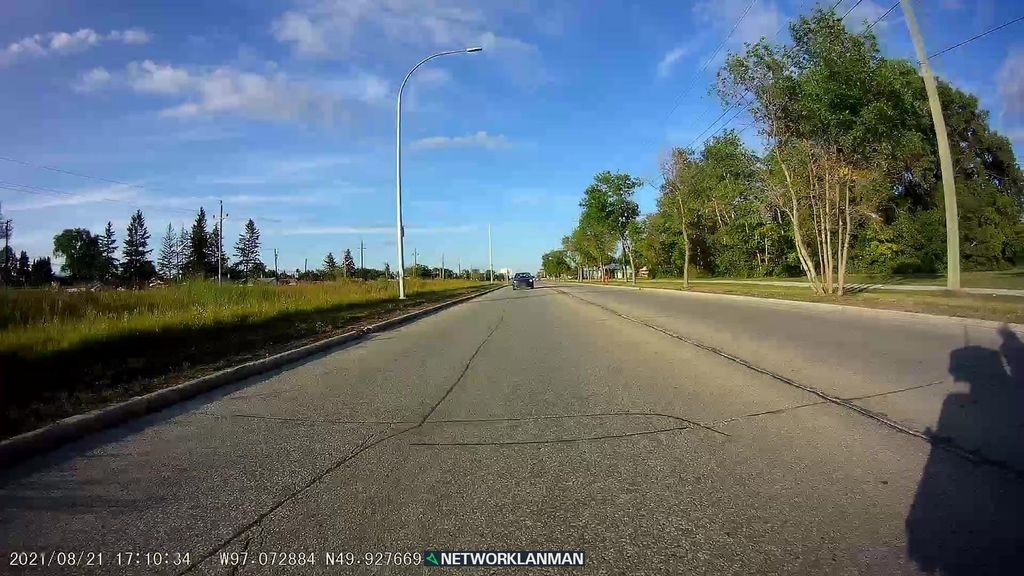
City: winnipeg